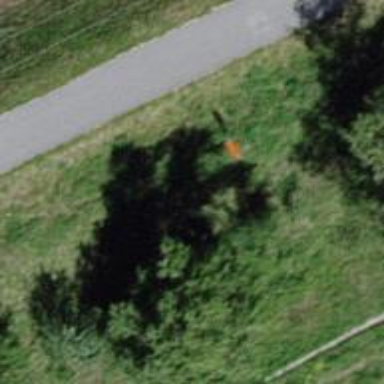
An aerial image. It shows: Pole with roofed pipeline marker.